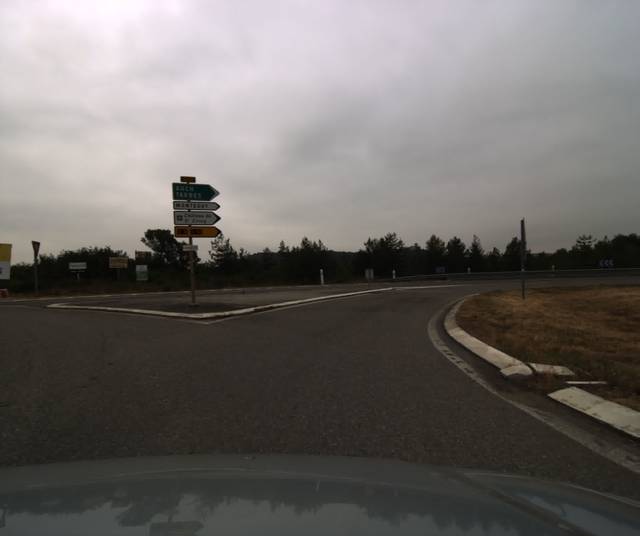
Region: France
Coordinates: 43.66, 0.6384